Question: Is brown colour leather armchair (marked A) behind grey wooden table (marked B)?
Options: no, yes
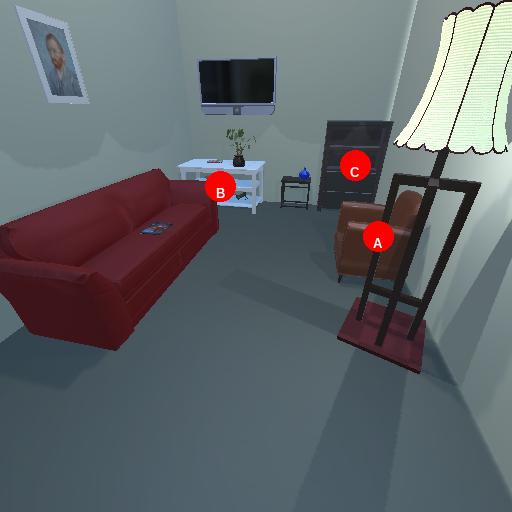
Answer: no